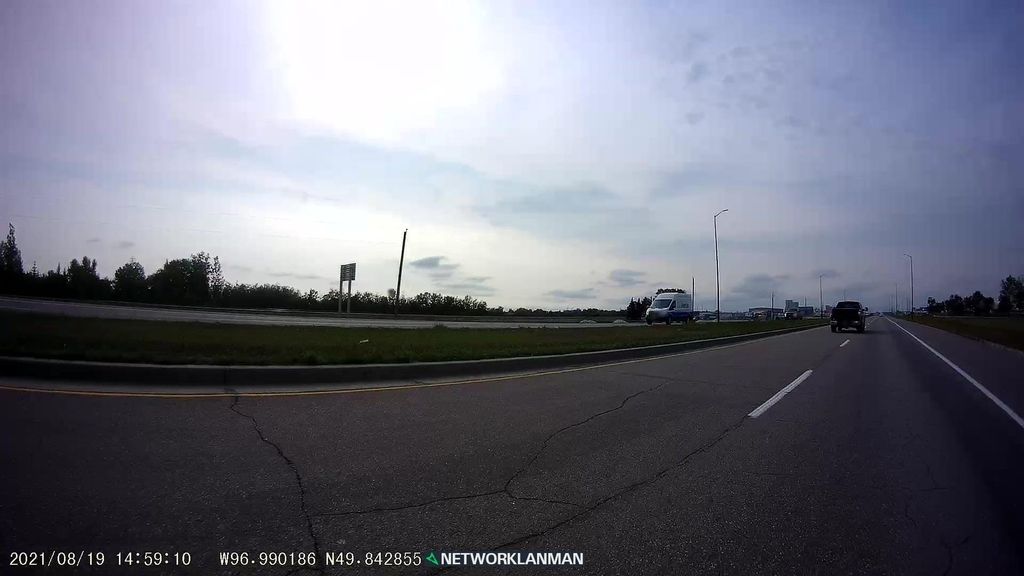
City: winnipeg